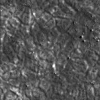
Atmospheric dust classification: not_dusty